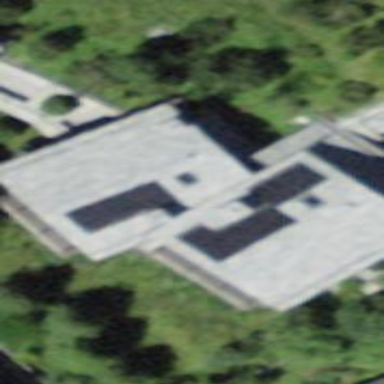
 consisting of solar photovoltaic panels."